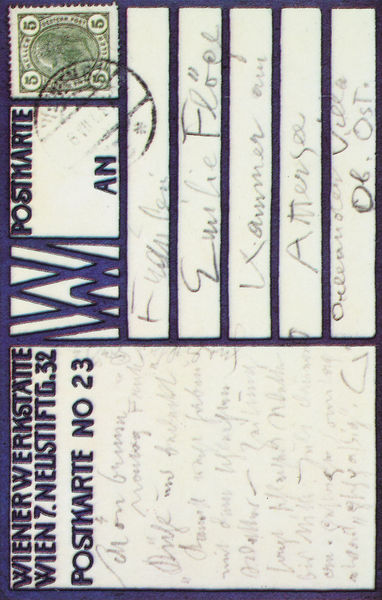
Titel: Postkarte der Wiener Werkstätte, Nr. 123, an Emilie Flöge
Künstler: Gustav Klimt
Schlagwörter: blau, grün, frau, schwarz, weiss, alt, alltag, lila, linien, rand, text, bleistift, stempel, fräulein, karte, briefmarke, wiener, wien, postkarte, gruß, handschrift, einladung, dokument, werkstätten, post, adresse, quelle, marke, werkstätte, 5, beschrieben, 23, wiener werkstätte, ww, no 23, räulein, emilie, postkaarte, flöge, neustift, adrese, emilie flöge